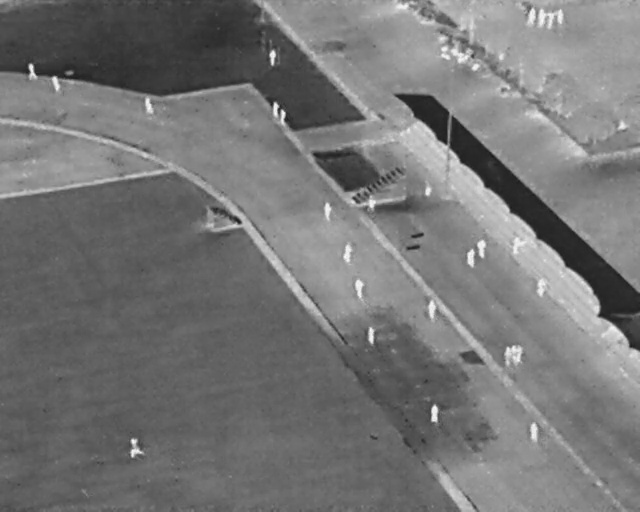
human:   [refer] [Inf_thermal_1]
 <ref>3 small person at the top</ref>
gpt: <box>[[41, 10, 43, 11, 2], [41, 20, 44, 21, 2], [42, 22, 45, 23, 2]]</box>

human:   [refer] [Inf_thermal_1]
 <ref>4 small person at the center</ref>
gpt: <box>[[49, 40, 52, 41, 2], [56, 64, 59, 66, 2], [56, 38, 59, 40, 2], [65, 36, 68, 37, 2]]</box>

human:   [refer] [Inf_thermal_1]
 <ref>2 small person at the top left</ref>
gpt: <box>[[7, 15, 10, 17, 2], [21, 19, 24, 20, 2]]</box>